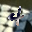
Label: 4